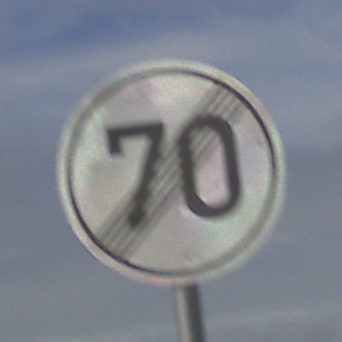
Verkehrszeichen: EndeGeschwindigkeit70
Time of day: MorningAfternoon
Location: Outdoor (Suburban)
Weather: PartlyCloudy
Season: NotSpecified
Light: Natural